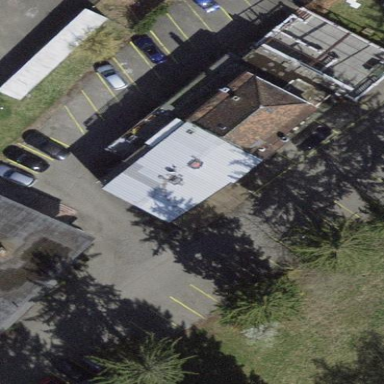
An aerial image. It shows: Building that houses restaurant.